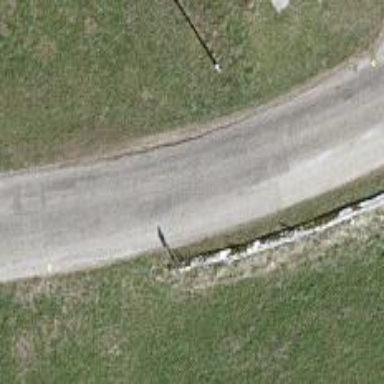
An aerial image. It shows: Unclassified road.